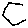
Label: hexagon